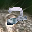
Label: 2